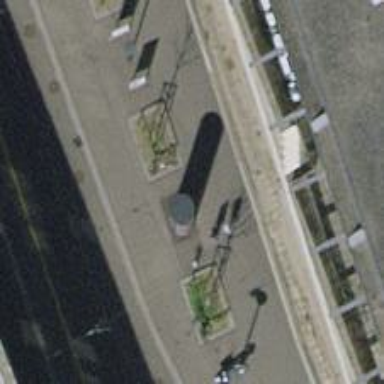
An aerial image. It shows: Advertising column.